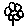
Label: flower